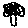
Label: tree